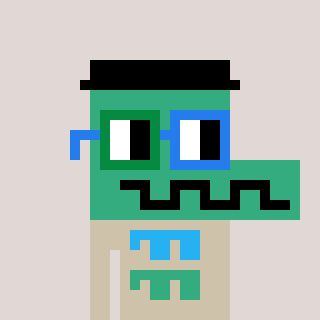
a pixel art character with square green and blue glasses, a crocodile-shaped head and a bege-colored body on a warm background